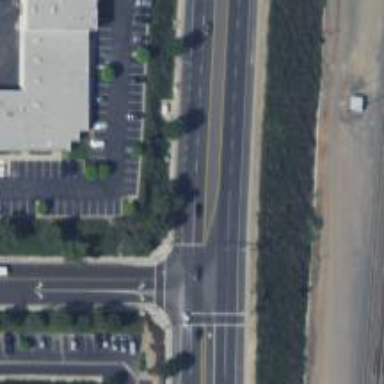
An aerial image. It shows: Secondary road with asphalt surface.